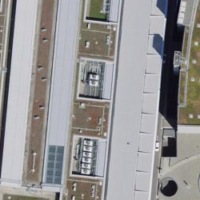
EUNIS habitat code: 57
Species observed at this site:
Corvus corone
Passer domesticus